Current action and preconditions to check: trajectory_clear

Your task: For each precondition in the list above, predict whether it will hold at this action.

Consider the current scene as observed from the mobile robot's camera, and analyze the predicted future states of all dynamic agents (e.g., people, animals, vehicles, or any moving entities) within the NEXT SECOND.

IMPORTANT: Only answer "very likely" if you are absolutely certain—based on strong, clear evidence—that a dynamic agent will violate the precondition in the predicted future state. Do NOT answer "very likely" for unlikely, ambiguous, or low-probability risks.

Ask yourself for each precondition: Is there a high probability, with clear and convincing evidence, that the predicted future states of any dynamic agent will interfere with the predicted future state of the currently executing action within the NEXT SECOND, causing that precondition to fail?

Assess the risk level based on these predictions. Use "likely" or "very likely" if motions create a clear risk of interference.

Use "neutral" or "improbable" if agents are nearby but their predicted paths are clearly diverging or non-conflicting.

Failure Risk Categories: "very improbable", "improbable", "neutral", "likely", "very likely"

Answer Format: Output ONLY the probability_of_failure value from these categories: "very improbable", "improbable", "neutral", "likely", "very likely"

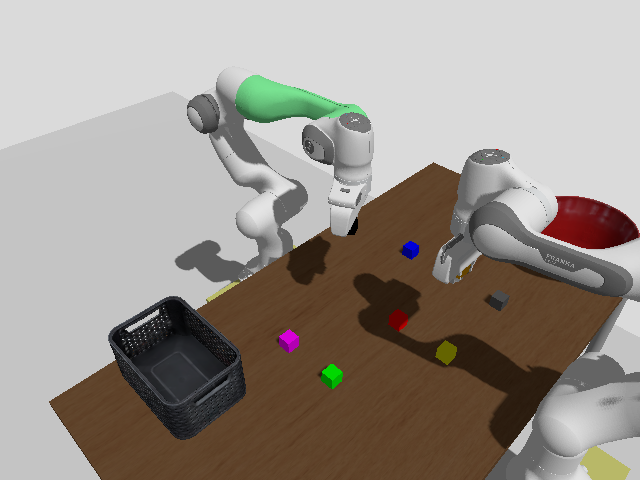

Answer: improbable